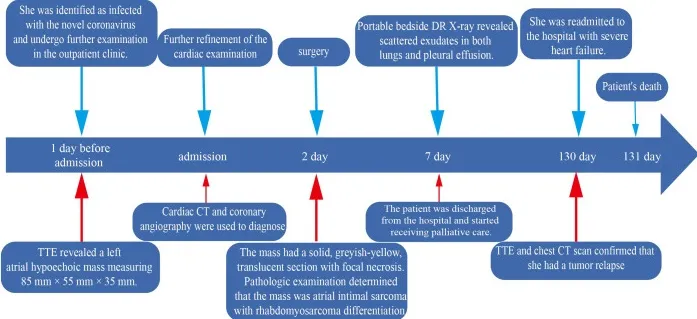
Complete timeline, including diagnosis (surgery) and treatment.
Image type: chart (chart)